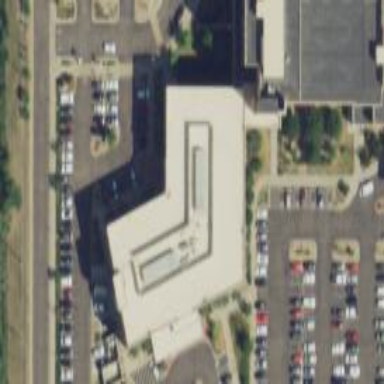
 serving as amenity and providing healthcare services."